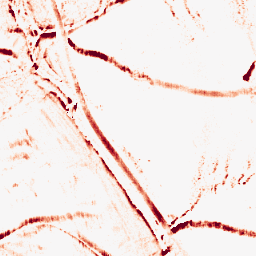
Category: morphological
Decomposition family: morphological_rect
Decomposition parameters: operation: opening
width: 5
height: 10
Upsampling method: bilinear
Upsampling parameters: scale: 8
Upsampling scale: 8